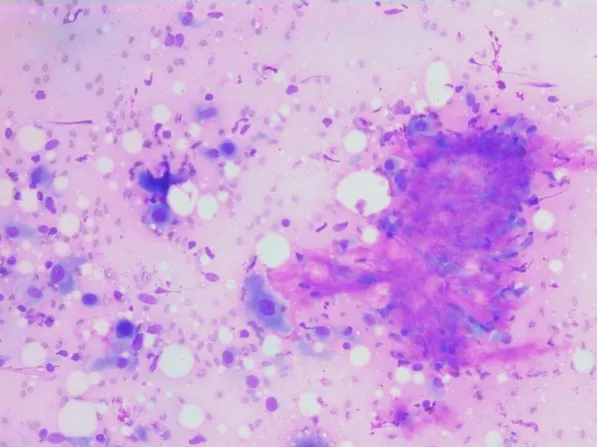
Air-dried Giemsa stained smear with large metachromatic stromal fragment.
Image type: pathology (giemsa)